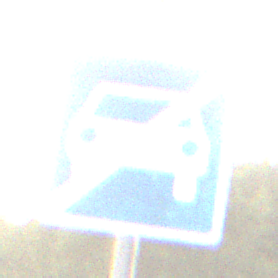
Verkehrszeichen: EndeKraftfahrstrasse
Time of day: SunriseSunset
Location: Outdoor (Nature)
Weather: Clear
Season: NotSpecified
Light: Natural